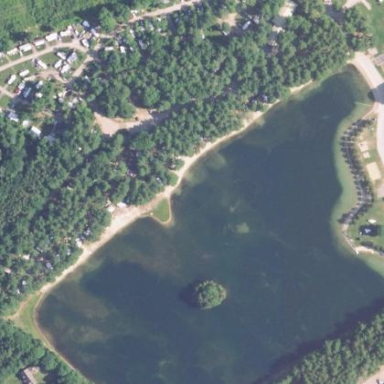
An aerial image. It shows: Caravan site for tourism.